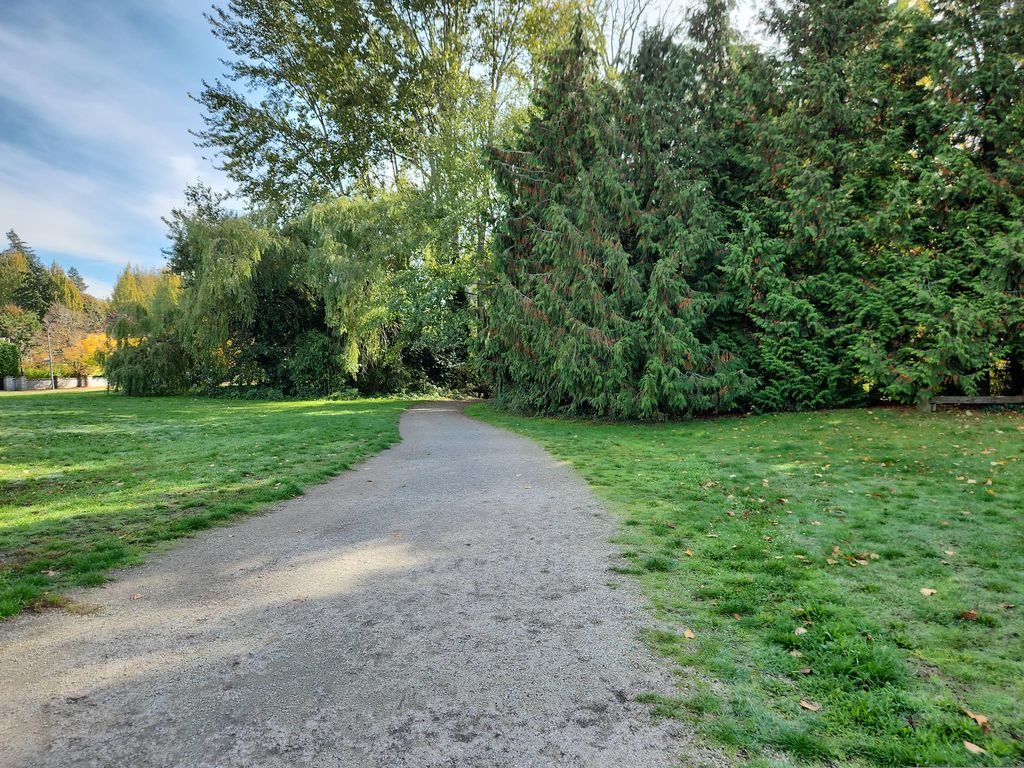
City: vancouver